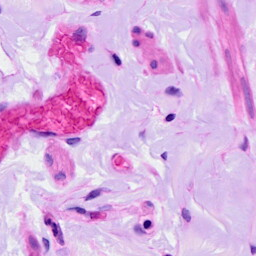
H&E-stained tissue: Ovarian